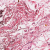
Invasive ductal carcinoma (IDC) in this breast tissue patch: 0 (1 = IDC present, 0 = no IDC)